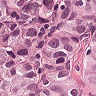
Metastatic tissue present: yes